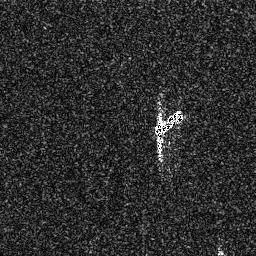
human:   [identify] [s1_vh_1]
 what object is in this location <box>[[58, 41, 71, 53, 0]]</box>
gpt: <ref>1 medium ship at the center</ref>